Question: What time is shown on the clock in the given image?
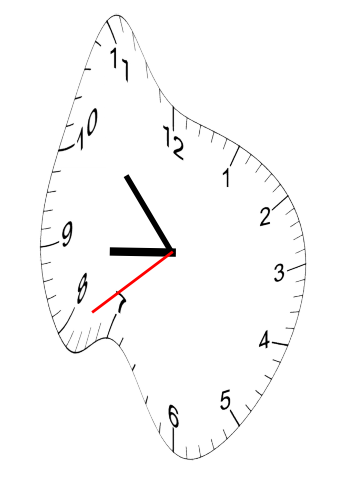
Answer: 08:52:39